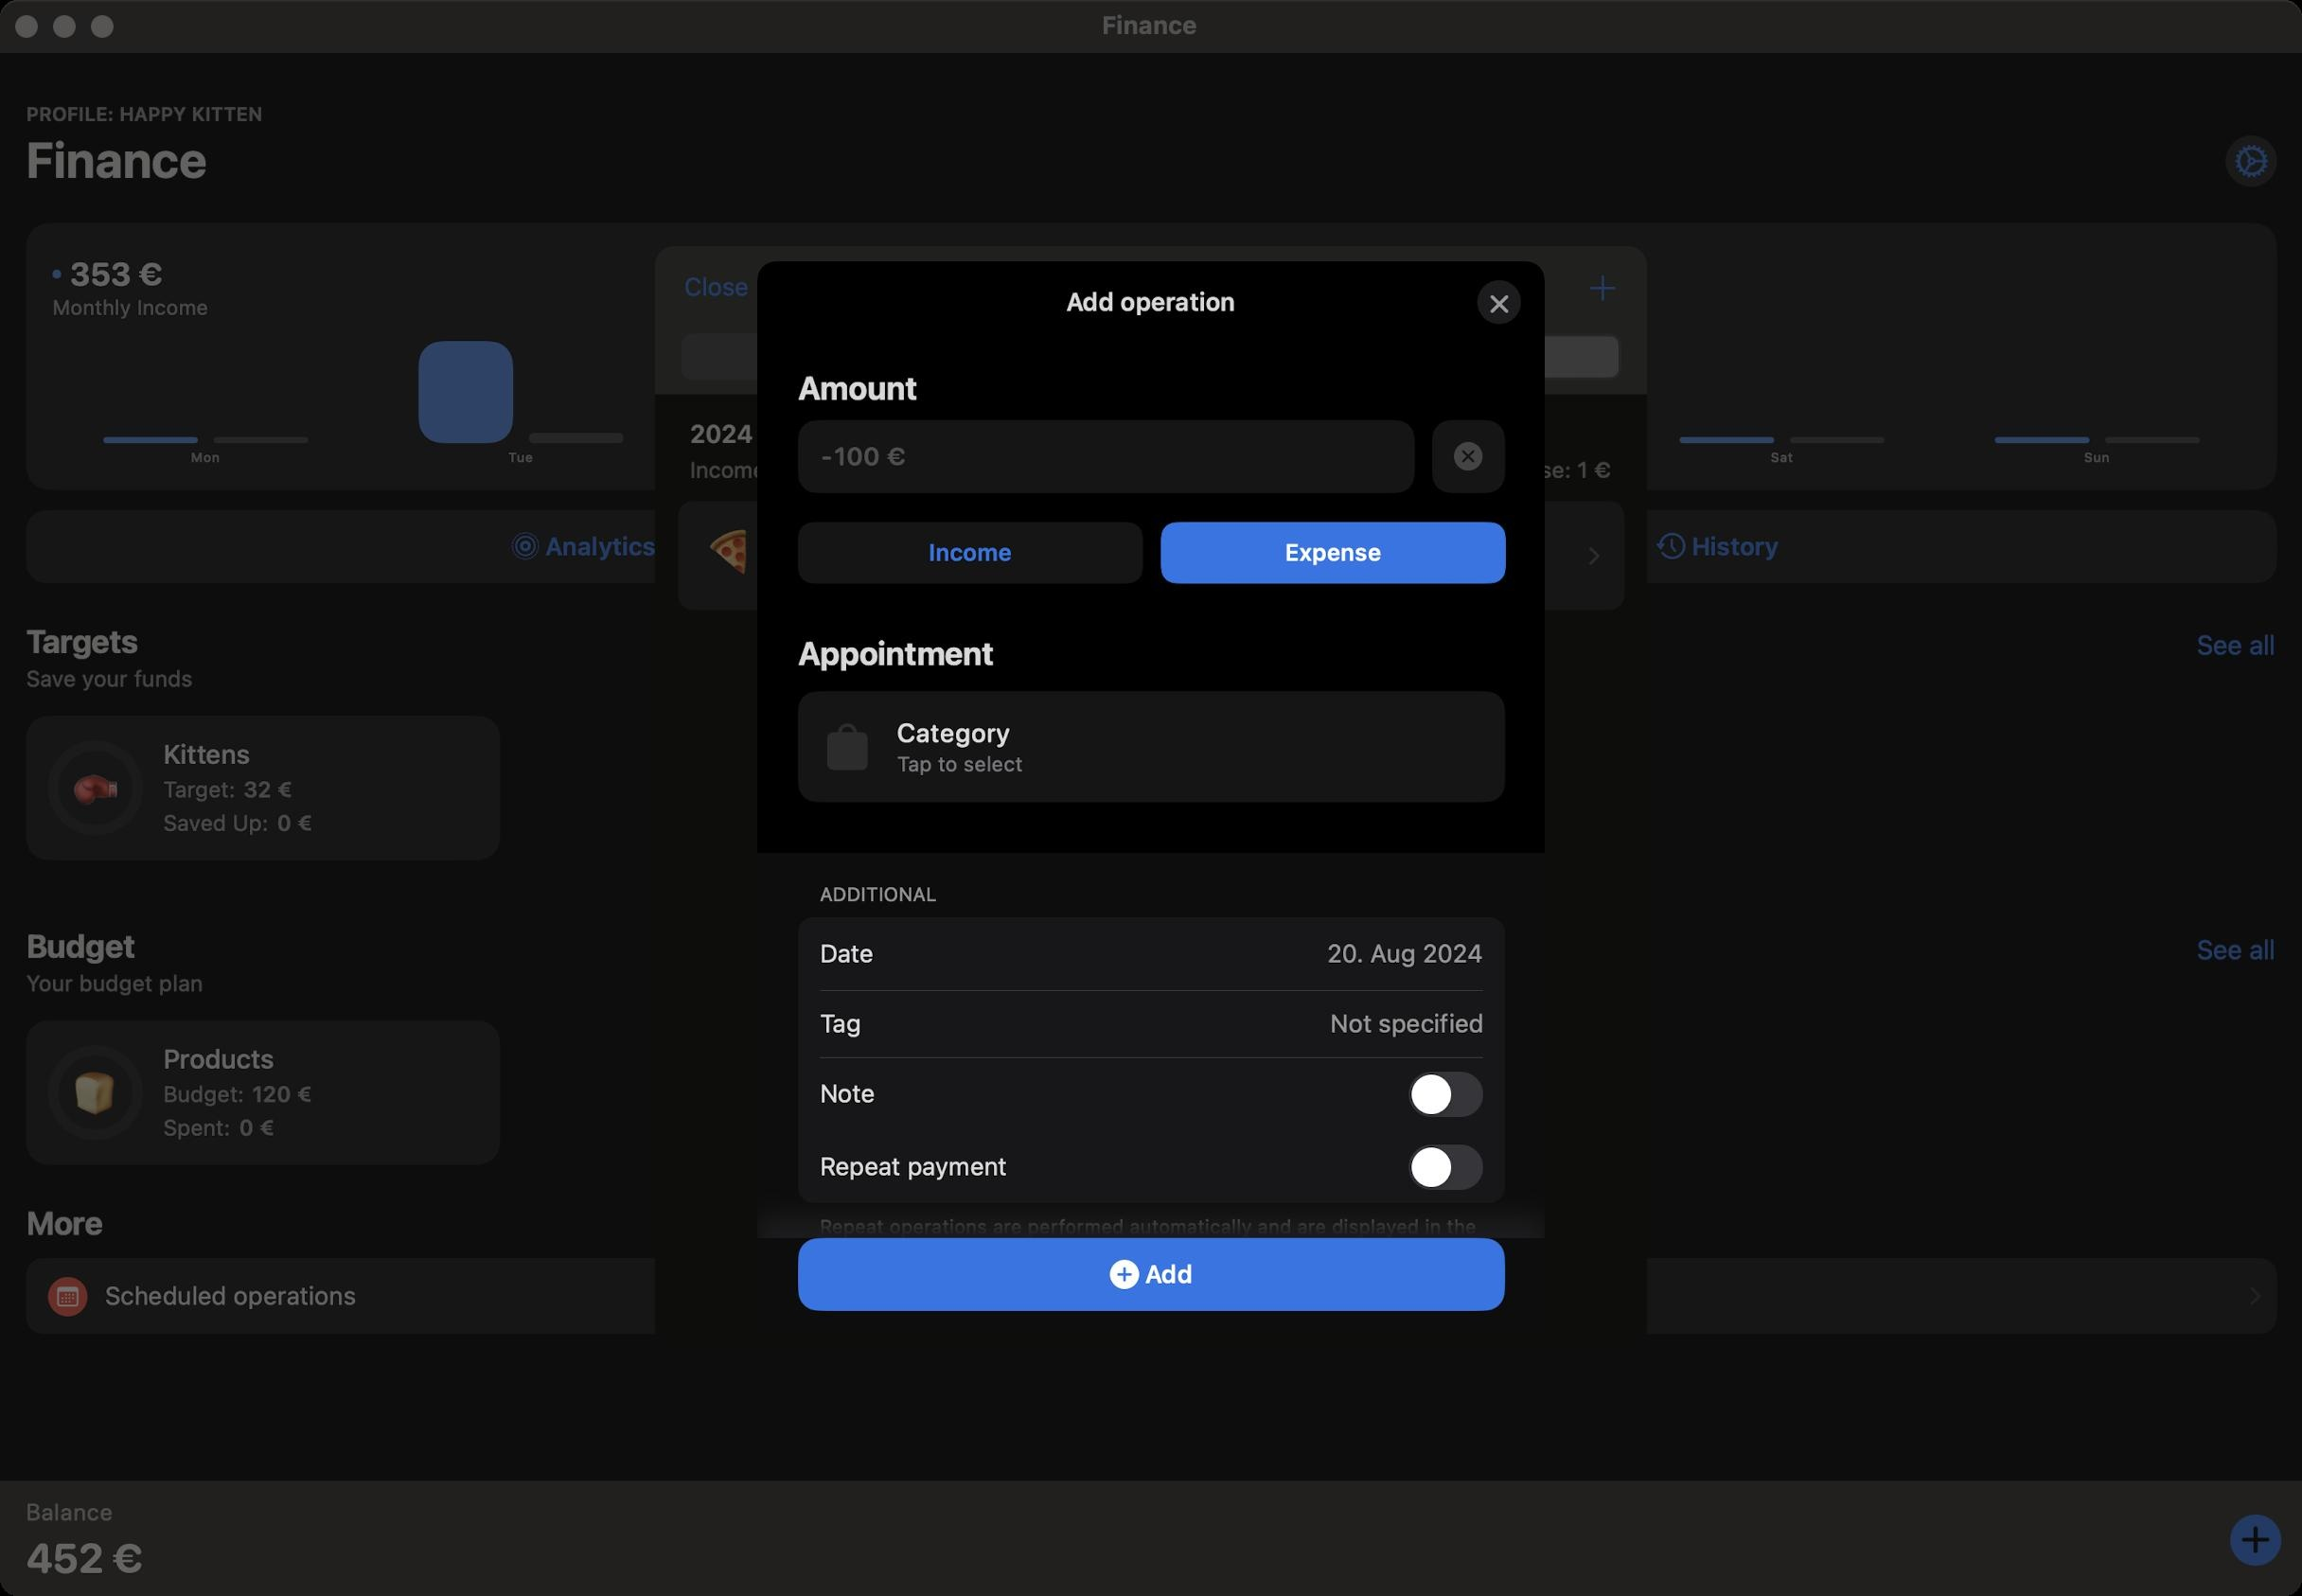
Accessibility tree:
{"name": "Finance", "role": "AXWindow", "description": null, "role_description": "standard window", "value": null, "position": "294.00;94.00", "size": "1216;843", "children": [{"name": null, "role": "AXGroup", "description": null, "role_description": "group", "value": null, "position": "0.00;0.00", "size": "1216;843", "children": [{"name": null, "role": "AXGroup", "description": null, "role_description": "group", "value": null, "position": "0.00;0.00", "size": "1217;843", "children": []}]}, {"name": null, "role": "AXButton", "description": null, "role_description": "close button", "value": null, "position": "7.00;6.00", "size": "14;16", "children": []}, {"name": null, "role": "AXButton", "description": null, "role_description": "zoom button", "value": null, "position": "47.00;6.00", "size": "14;16", "children": [{"name": null, "role": "AXGroup", "description": null, "role_description": "group", "value": null, "position": "47.00;6.00", "size": "14;16", "children": [{"name": null, "role": "AXGroup", "description": null, "role_description": "group", "value": null, "position": "47.00;6.00", "size": "14;16", "children": []}]}]}, {"name": null, "role": "AXButton", "description": null, "role_description": "minimize button", "value": null, "position": "27.00;6.00", "size": "14;16", "children": []}, {"name": null, "role": "AXStaticText", "description": null, "role_description": "text", "value": "Finance", "position": "580.00;5.00", "size": "55;16", "children": []}, {"name": null, "role": "AXSheet", "description": null, "role_description": "sheet", "value": null, "position": "346.00;130.00", "size": "524;583", "children": [{"name": null, "role": "AXGroup", "description": null, "role_description": "group", "value": null, "position": "346.00;130.00", "size": "524;583", "children": [{"name": null, "role": "AXGroup", "description": null, "role_description": "group", "value": null, "position": "346.00;130.00", "size": "524;584", "children": []}]}, {"name": null, "role": "AXSheet", "description": null, "role_description": "sheet", "value": null, "position": "400.00;138.00", "size": "416;567", "children": [{"name": null, "role": "AXGroup", "description": null, "role_description": "group", "value": null, "position": "400.00;138.00", "size": "416;567", "children": [{"name": null, "role": "AXGroup", "description": null, "role_description": "group", "value": null, "position": "400.00;138.00", "size": "417;567", "children": [{"name": null, "role": "AXGroup", "description": null, "role_description": "Nav bar", "value": null, "position": "400.00;138.00", "size": "417;43", "children": [{"name": null, "role": "AXHeading", "description": "Add operation", "role_description": "heading", "value": null, "position": "563.24;151.86", "size": "90;16", "children": []}, {"name": null, "role": "AXButton", "description": "close", "role_description": "button", "value": null, "position": "774.22;142.62", "size": "33;34", "children": []}]}, {"name": null, "role": "AXGroup", "description": null, "role_description": "group", "value": null, "position": "400.00;138.00", "size": "417;567", "children": [{"name": null, "role": "AXGroup", "description": null, "role_description": "group", "value": null, "position": "400.00;138.00", "size": "417;567", "children": [{"name": null, "role": "AXGroup", "description": null, "role_description": "group", "value": null, "position": "421.56;194.98", "size": "373;22", "children": [{"name": null, "role": "AXGroup", "description": null, "role_description": "group", "value": null, "position": "421.56;194.98", "size": "373;20", "children": [{"name": null, "role": "AXStaticText", "description": "Amount", "role_description": "text", "value": null, "position": "421.56;194.98", "size": "373;20", "children": []}]}]}, {"name": null, "role": "AXTextField", "description": null, "role_description": "text field", "value": "", "position": "421.56;221.93", "size": "326;38", "children": []}, {"name": null, "role": "AXStaticText", "description": "-", "role_description": "text", "value": null, "position": "433.88;221.93", "size": "7;38", "children": []}, {"name": null, "role": "AXButton", "description": "clearField", "role_description": "button", "value": null, "position": "756.51;221.93", "size": "38;38", "children": []}, {"name": null, "role": "AXGroup", "description": null, "role_description": "group", "value": null, "position": "421.56;275.83", "size": "373;32", "children": [{"name": null, "role": "AXButton", "description": "Income", "role_description": "button", "value": null, "position": "421.56;275.83", "size": "182;32", "children": []}, {"name": null, "role": "AXButton", "description": "Expense", "role_description": "button", "value": null, "position": "613.29;275.83", "size": "182;32", "children": []}]}, {"name": null, "role": "AXGroup", "description": null, "role_description": "group", "value": null, "position": "421.56;335.12", "size": "373;22", "children": [{"name": null, "role": "AXGroup", "description": null, "role_description": "group", "value": null, "position": "421.56;335.12", "size": "373;20", "children": [{"name": null, "role": "AXStaticText", "description": "Appointment", "role_description": "text", "value": null, "position": "421.56;335.12", "size": "373;20", "children": []}]}]}, {"name": null, "role": "AXGroup", "description": null, "role_description": "group", "value": null, "position": "473.92;379.01", "size": "310;31", "children": [{"name": null, "role": "AXStaticText", "description": "Category", "role_description": "text", "value": null, "position": "473.92;379.01", "size": "310;16", "children": []}, {"name": null, "role": "AXStaticText", "description": "Tap to select", "role_description": "text", "value": null, "position": "473.92;396.72", "size": "310;13", "children": []}]}, {"name": null, "role": "AXStaticText", "description": "ADDITIONAL", "role_description": "text", "value": null, "position": "433.11;466.02", "size": "350;12", "children": []}, {"name": null, "role": "AXStaticText", "description": "Date", "role_description": "text", "value": null, "position": "433.11;496.05", "size": "28;15", "children": []}, {"name": null, "role": "AXStaticText", "description": "20. Aug 2024", "role_description": "text", "value": null, "position": "701.07;496.05", "size": "82;15", "children": []}, {"name": null, "role": "AXStaticText", "description": "Tag", "role_description": "text", "value": null, "position": "433.11;523.00", "size": "22;35", "children": []}, {"name": null, "role": "AXGroup", "description": null, "role_description": "group", "value": null, "position": "433.11;523.00", "size": "350;116", "children": [{"name": null, "role": "AXSlider", "description": null, "role_description": "slider", "value": 5000.0, "position": "514.73;494.12", "size": "104;173", "children": []}, {"name": null, "role": "AXSlider", "description": null, "role_description": "slider", "value": 4979.0, "position": "622.53;494.12", "size": "38;173", "children": []}, {"name": null, "role": "AXSlider", "description": null, "role_description": "slider", "value": 2022.0, "position": "664.11;494.12", "size": "38;173", "children": []}]}, {"name": null, "role": "AXStaticText", "description": "Not specified", "role_description": "text", "value": null, "position": "459.29;523.00", "size": "325;35", "children": []}, {"name": null, "role": "AXStaticText", "description": "Note", "role_description": "text", "value": null, "position": "433.11;569.97", "size": "29;15", "children": []}, {"name": null, "role": "AXCheckBox", "description": null, "role_description": "checkbox", "value": "0", "position": "744.19;566.12", "size": "39;24", "children": []}, {"name": null, "role": "AXTextField", "description": null, "role_description": "text field", "value": "", "position": "433.11;596.92", "size": "350;31", "children": []}, {"name": null, "role": "AXStaticText", "description": "Repeat payment", "role_description": "text", "value": null, "position": "433.11;608.47", "size": "99;15", "children": []}, {"name": null, "role": "AXCheckBox", "description": null, "role_description": "checkbox", "value": "0", "position": "744.19;604.62", "size": "39;24", "children": []}, {"name": null, "role": "AXButton", "description": "Repeat operations are performed automatically and are displayed in the \"Scheduled operations\" section. Available in premium", "role_description": "button", "value": null, "position": "433.11;641.58", "size": "350;25", "children": []}, {"name": null, "role": "AXGroup", "description": null, "role_description": "group", "value": null, "position": "433.11;643.12", "size": "350;38", "children": [{"name": null, "role": "AXGroup", "description": null, "role_description": "group", "value": null, "position": "434.65;646.97", "size": "168;31", "children": [{"name": null, "role": "AXStaticText", "description": "Retry", "role_description": "text", "value": null, "position": "434.65;646.97", "size": "168;15", "children": []}, {"name": null, "role": "AXStaticText", "description": "Monthly", "role_description": "text", "value": null, "position": "434.65;663.14", "size": "168;15", "children": []}]}, {"name": null, "role": "AXGroup", "description": null, "role_description": "group", "value": null, "position": "614.06;646.97", "size": "168;31", "children": [{"name": null, "role": "AXStaticText", "description": "Stop Repeater", "role_description": "text", "value": null, "position": "614.06;646.97", "size": "168;15", "children": []}, {"name": null, "role": "AXStaticText", "description": "Never", "role_description": "text", "value": null, "position": "614.06;663.14", "size": "168;15", "children": []}]}]}, {"name": null, "role": "AXButton", "description": "Add", "role_description": "button", "value": null, "position": "421.56;653.90", "size": "373;38", "children": []}]}]}]}]}]}]}, {"name": "Finance", "role": "AXWindow", "description": null, "role_description": "standard window", "value": null, "position": "294.00;94.00", "size": "1216;843", "children": [{"name": null, "role": "AXGroup", "description": null, "role_description": "group", "value": null, "position": "0.00;0.00", "size": "1216;843", "children": [{"name": null, "role": "AXGroup", "description": null, "role_description": "group", "value": null, "position": "0.00;0.00", "size": "1217;843", "children": []}]}, {"name": null, "role": "AXButton", "description": null, "role_description": "close button", "value": null, "position": "7.00;6.00", "size": "14;16", "children": []}, {"name": null, "role": "AXButton", "description": null, "role_description": "zoom button", "value": null, "position": "47.00;6.00", "size": "14;16", "children": [{"name": null, "role": "AXGroup", "description": null, "role_description": "group", "value": null, "position": "47.00;6.00", "size": "14;16", "children": [{"name": null, "role": "AXGroup", "description": null, "role_description": "group", "value": null, "position": "47.00;6.00", "size": "14;16", "children": []}]}]}, {"name": null, "role": "AXButton", "description": null, "role_description": "minimize button", "value": null, "position": "27.00;6.00", "size": "14;16", "children": []}, {"name": null, "role": "AXStaticText", "description": null, "role_description": "text", "value": "Finance", "position": "580.00;5.00", "size": "55;16", "children": []}, {"name": null, "role": "AXSheet", "description": null, "role_description": "sheet", "value": null, "position": "346.00;130.00", "size": "524;583", "children": [{"name": null, "role": "AXGroup", "description": null, "role_description": "group", "value": null, "position": "346.00;130.00", "size": "524;583", "children": [{"name": null, "role": "AXGroup", "description": null, "role_description": "group", "value": null, "position": "346.00;130.00", "size": "524;584", "children": []}]}, {"name": null, "role": "AXSheet", "description": null, "role_description": "sheet", "value": null, "position": "400.00;138.00", "size": "416;567", "children": [{"name": null, "role": "AXGroup", "description": null, "role_description": "group", "value": null, "position": "400.00;138.00", "size": "416;567", "children": [{"name": null, "role": "AXGroup", "description": null, "role_description": "group", "value": null, "position": "400.00;138.00", "size": "417;567", "children": [{"name": null, "role": "AXGroup", "description": null, "role_description": "Nav bar", "value": null, "position": "400.00;138.00", "size": "417;43", "children": [{"name": null, "role": "AXHeading", "description": "Add operation", "role_description": "heading", "value": null, "position": "563.24;151.86", "size": "90;16", "children": []}, {"name": null, "role": "AXButton", "description": "close", "role_description": "button", "value": null, "position": "774.22;142.62", "size": "33;34", "children": []}]}, {"name": null, "role": "AXGroup", "description": null, "role_description": "group", "value": null, "position": "400.00;138.00", "size": "417;567", "children": [{"name": null, "role": "AXGroup", "description": null, "role_description": "group", "value": null, "position": "400.00;138.00", "size": "417;567", "children": [{"name": null, "role": "AXGroup", "description": null, "role_description": "group", "value": null, "position": "421.56;194.98", "size": "373;22", "children": [{"name": null, "role": "AXGroup", "description": null, "role_description": "group", "value": null, "position": "421.56;194.98", "size": "373;20", "children": [{"name": null, "role": "AXStaticText", "description": "Amount", "role_description": "text", "value": null, "position": "421.56;194.98", "size": "373;20", "children": []}]}]}, {"name": null, "role": "AXTextField", "description": null, "role_description": "text field", "value": "", "position": "421.56;221.93", "size": "326;38", "children": []}, {"name": null, "role": "AXStaticText", "description": "-", "role_description": "text", "value": null, "position": "433.88;221.93", "size": "7;38", "children": []}, {"name": null, "role": "AXButton", "description": "clearField", "role_description": "button", "value": null, "position": "756.51;221.93", "size": "38;38", "children": []}, {"name": null, "role": "AXGroup", "description": null, "role_description": "group", "value": null, "position": "421.56;275.83", "size": "373;32", "children": [{"name": null, "role": "AXButton", "description": "Income", "role_description": "button", "value": null, "position": "421.56;275.83", "size": "182;32", "children": []}, {"name": null, "role": "AXButton", "description": "Expense", "role_description": "button", "value": null, "position": "613.29;275.83", "size": "182;32", "children": []}]}, {"name": null, "role": "AXGroup", "description": null, "role_description": "group", "value": null, "position": "421.56;335.12", "size": "373;22", "children": [{"name": null, "role": "AXGroup", "description": null, "role_description": "group", "value": null, "position": "421.56;335.12", "size": "373;20", "children": [{"name": null, "role": "AXStaticText", "description": "Appointment", "role_description": "text", "value": null, "position": "421.56;335.12", "size": "373;20", "children": []}]}]}, {"name": null, "role": "AXGroup", "description": null, "role_description": "group", "value": null, "position": "473.92;379.01", "size": "310;31", "children": [{"name": null, "role": "AXStaticText", "description": "Category", "role_description": "text", "value": null, "position": "473.92;379.01", "size": "310;16", "children": []}, {"name": null, "role": "AXStaticText", "description": "Tap to select", "role_description": "text", "value": null, "position": "473.92;396.72", "size": "310;13", "children": []}]}, {"name": null, "role": "AXStaticText", "description": "ADDITIONAL", "role_description": "text", "value": null, "position": "433.11;466.02", "size": "350;12", "children": []}, {"name": null, "role": "AXStaticText", "description": "Date", "role_description": "text", "value": null, "position": "433.11;496.05", "size": "28;15", "children": []}, {"name": null, "role": "AXStaticText", "description": "20. Aug 2024", "role_description": "text", "value": null, "position": "701.07;496.05", "size": "82;15", "children": []}, {"name": null, "role": "AXStaticText", "description": "Tag", "role_description": "text", "value": null, "position": "433.11;523.00", "size": "22;35", "children": []}, {"name": null, "role": "AXGroup", "description": null, "role_description": "group", "value": null, "position": "433.11;523.00", "size": "350;116", "children": [{"name": null, "role": "AXSlider", "description": null, "role_description": "slider", "value": 5000.0, "position": "514.73;494.12", "size": "104;173", "children": []}, {"name": null, "role": "AXSlider", "description": null, "role_description": "slider", "value": 4979.0, "position": "622.53;494.12", "size": "38;173", "children": []}, {"name": null, "role": "AXSlider", "description": null, "role_description": "slider", "value": 2022.0, "position": "664.11;494.12", "size": "38;173", "children": []}]}, {"name": null, "role": "AXStaticText", "description": "Not specified", "role_description": "text", "value": null, "position": "459.29;523.00", "size": "325;35", "children": []}, {"name": null, "role": "AXStaticText", "description": "Note", "role_description": "text", "value": null, "position": "433.11;569.97", "size": "29;15", "children": []}, {"name": null, "role": "AXCheckBox", "description": null, "role_description": "checkbox", "value": "0", "position": "744.19;566.12", "size": "39;24", "children": []}, {"name": null, "role": "AXTextField", "description": null, "role_description": "text field", "value": "", "position": "433.11;596.92", "size": "350;31", "children": []}, {"name": null, "role": "AXStaticText", "description": "Repeat payment", "role_description": "text", "value": null, "position": "433.11;608.47", "size": "99;15", "children": []}, {"name": null, "role": "AXCheckBox", "description": null, "role_description": "checkbox", "value": "0", "position": "744.19;604.62", "size": "39;24", "children": []}, {"name": null, "role": "AXButton", "description": "Repeat operations are performed automatically and are displayed in the \"Scheduled operations\" section. Available in premium", "role_description": "button", "value": null, "position": "433.11;641.58", "size": "350;25", "children": []}, {"name": null, "role": "AXGroup", "description": null, "role_description": "group", "value": null, "position": "433.11;643.12", "size": "350;38", "children": [{"name": null, "role": "AXGroup", "description": null, "role_description": "group", "value": null, "position": "434.65;646.97", "size": "168;31", "children": [{"name": null, "role": "AXStaticText", "description": "Retry", "role_description": "text", "value": null, "position": "434.65;646.97", "size": "168;15", "children": []}, {"name": null, "role": "AXStaticText", "description": "Monthly", "role_description": "text", "value": null, "position": "434.65;663.14", "size": "168;15", "children": []}]}, {"name": null, "role": "AXGroup", "description": null, "role_description": "group", "value": null, "position": "614.06;646.97", "size": "168;31", "children": [{"name": null, "role": "AXStaticText", "description": "Stop Repeater", "role_description": "text", "value": null, "position": "614.06;646.97", "size": "168;15", "children": []}, {"name": null, "role": "AXStaticText", "description": "Never", "role_description": "text", "value": null, "position": "614.06;663.14", "size": "168;15", "children": []}]}]}, {"name": null, "role": "AXButton", "description": "Add", "role_description": "button", "value": null, "position": "421.56;653.90", "size": "373;38", "children": []}]}]}]}]}]}]}]}]}